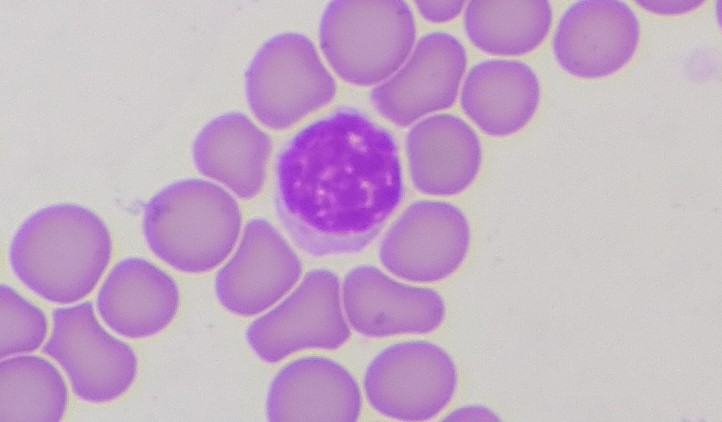
White blood cell type: Lymphocyte